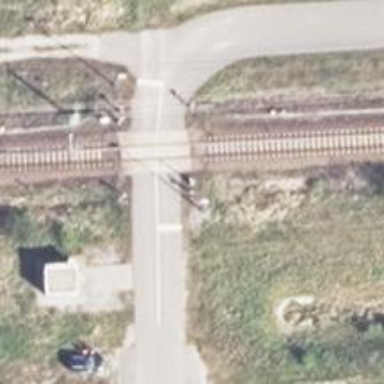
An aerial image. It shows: Railway crossing with full barrier.